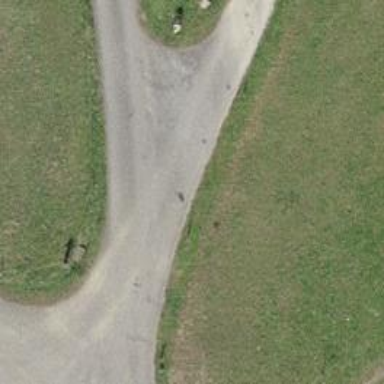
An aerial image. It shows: Well-maintained track road of grade 1.